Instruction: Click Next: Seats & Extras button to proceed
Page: traveler
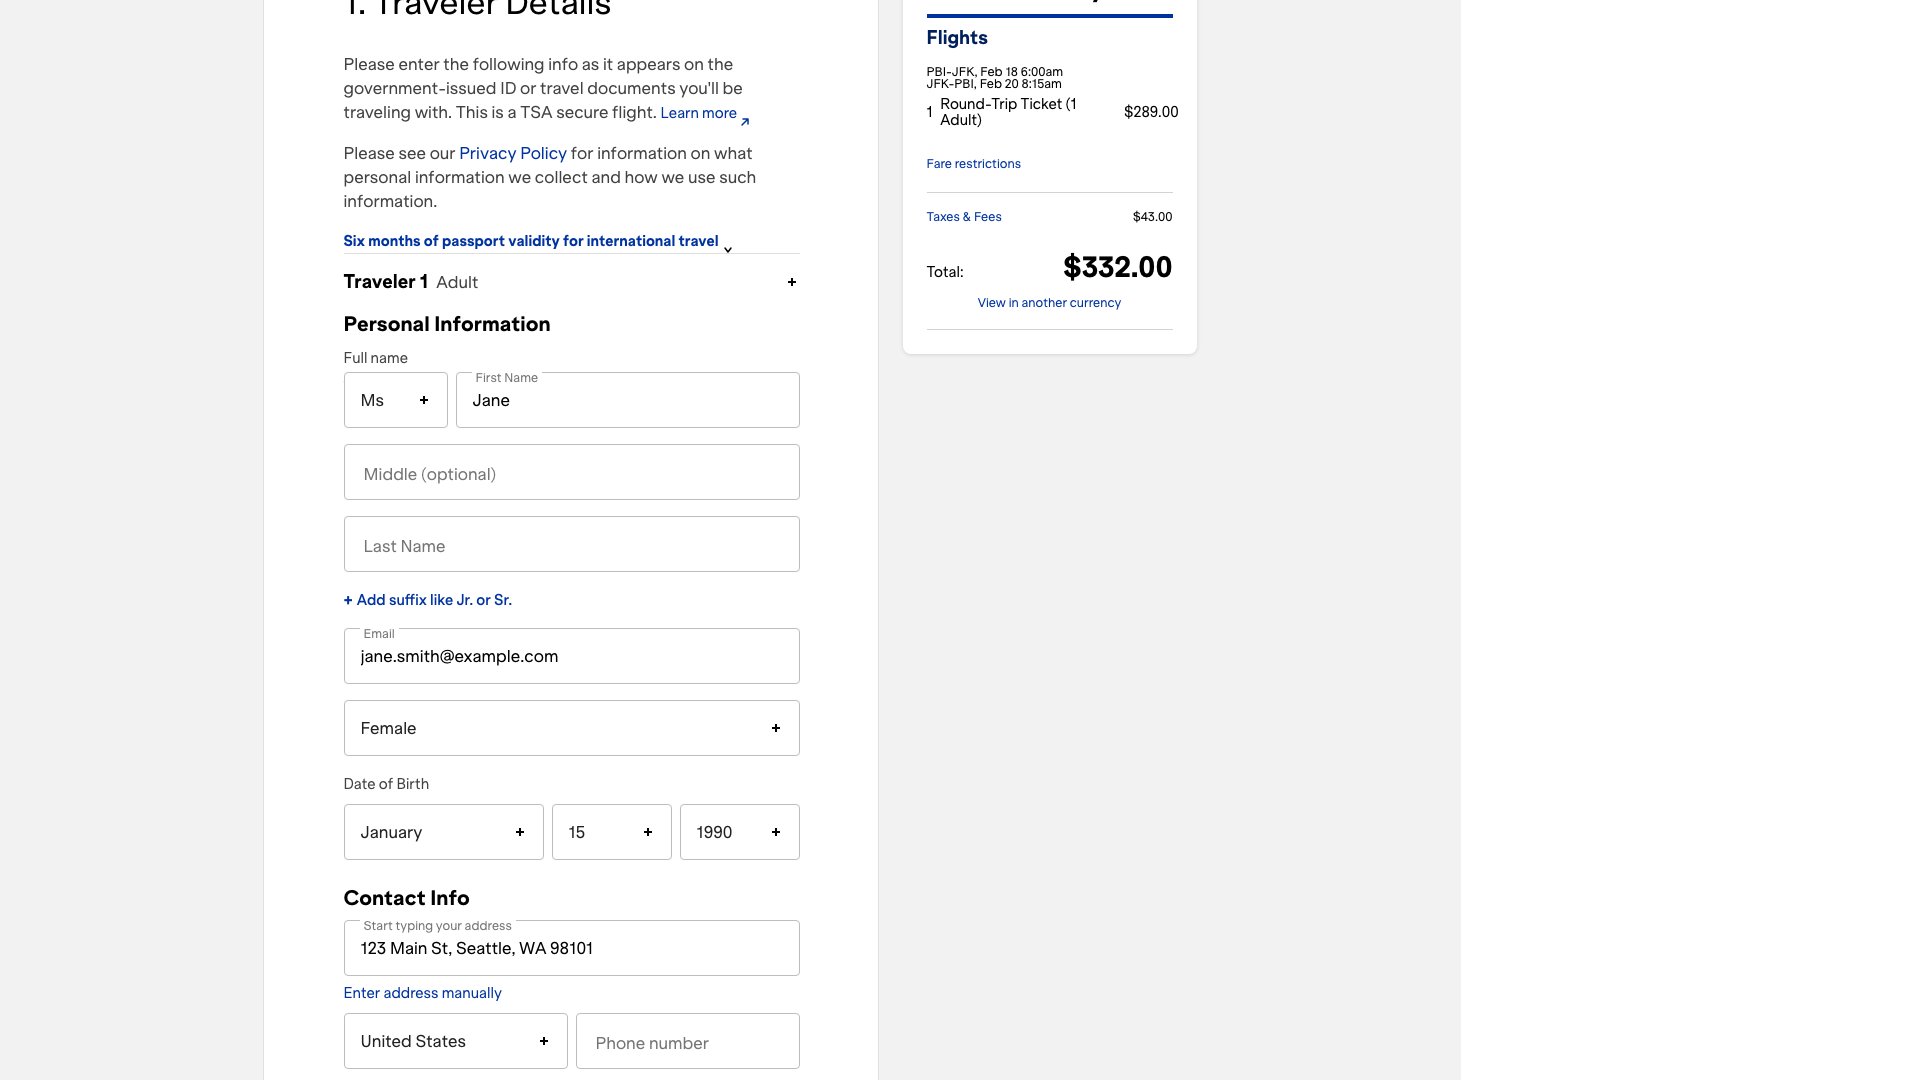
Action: click